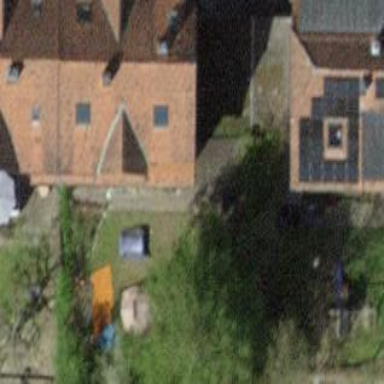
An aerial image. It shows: Semidetached house with hipped roof made of roof tiles.